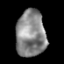
Tissue: prostate
Cell type: Epithelial cells
Senescence score: 0.3214
Nuclear area (px): 1349
Mean DAPI intensity: 136.125